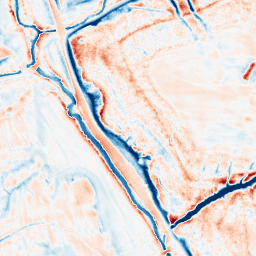
Category: edge_preserving
Decomposition family: anisotropic_diffusion
Decomposition parameters: iterations: 50
kappa: 50
gamma: 0.2
Upsampling method: bspline
Upsampling parameters: scale: 4
Upsampling scale: 4